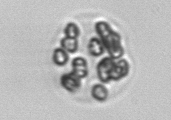
Label: Phaeocystis